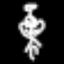
Label: angel